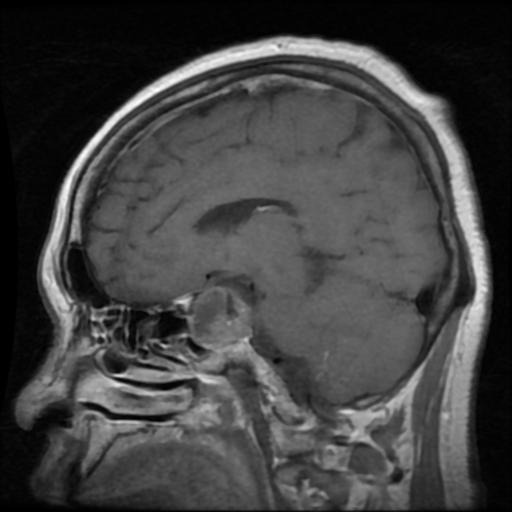
Label: pituitary